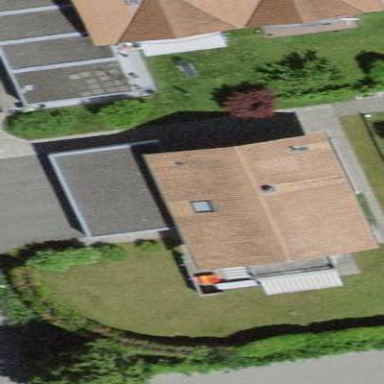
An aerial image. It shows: Flat-roofed garage.